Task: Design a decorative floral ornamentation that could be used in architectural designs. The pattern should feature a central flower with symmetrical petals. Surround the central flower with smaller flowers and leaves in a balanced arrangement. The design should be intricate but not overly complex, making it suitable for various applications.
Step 47:
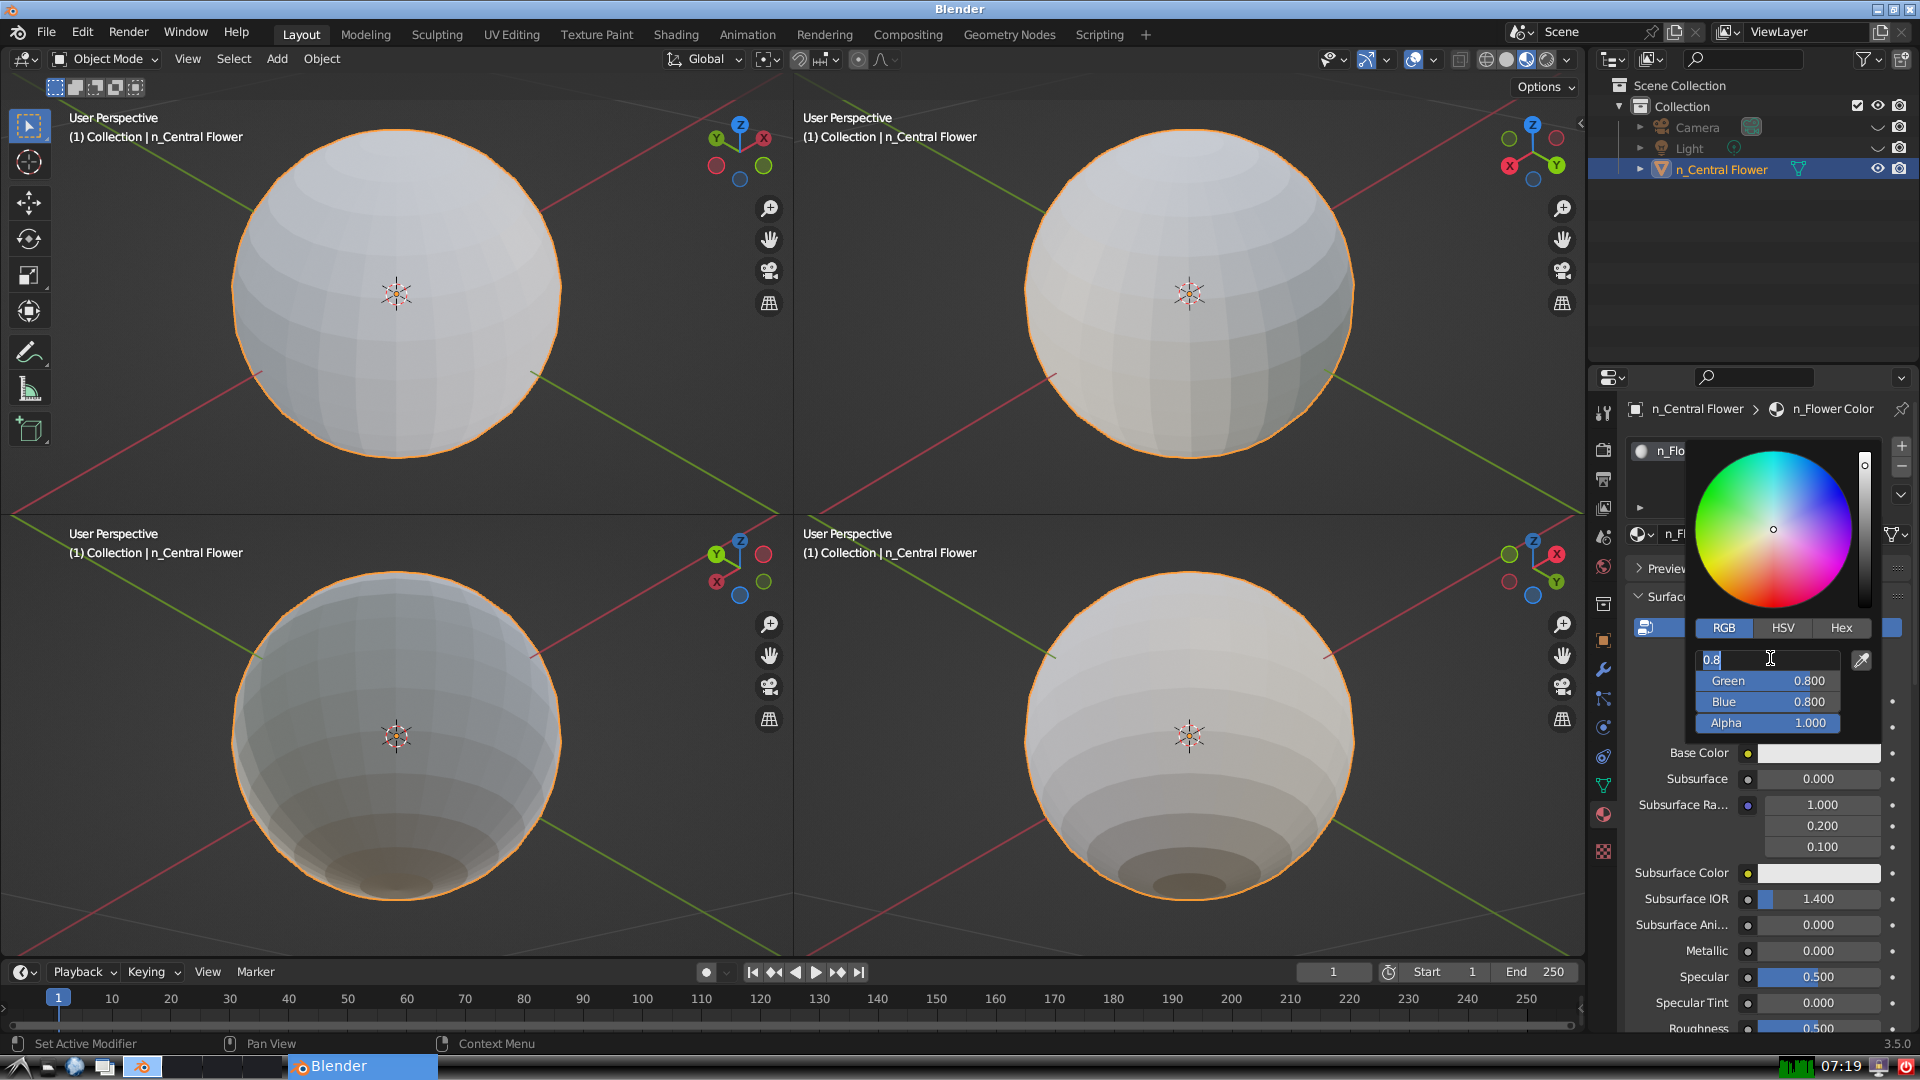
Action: input_text: 1.0